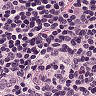
Metastatic tissue present: no